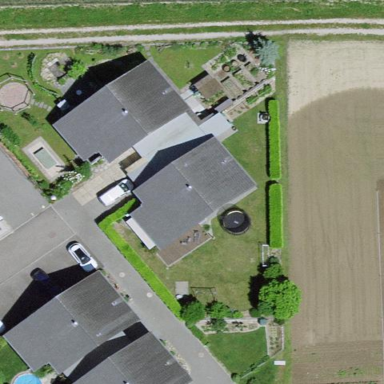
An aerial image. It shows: Residential building.